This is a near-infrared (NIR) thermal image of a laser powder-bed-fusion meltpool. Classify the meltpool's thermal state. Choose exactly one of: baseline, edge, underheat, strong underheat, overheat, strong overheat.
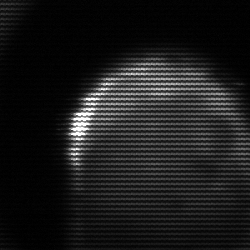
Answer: edge